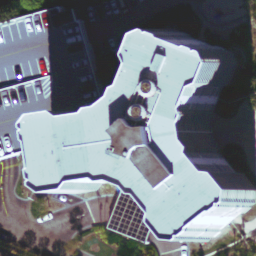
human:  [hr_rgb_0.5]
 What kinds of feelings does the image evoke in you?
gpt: buildings